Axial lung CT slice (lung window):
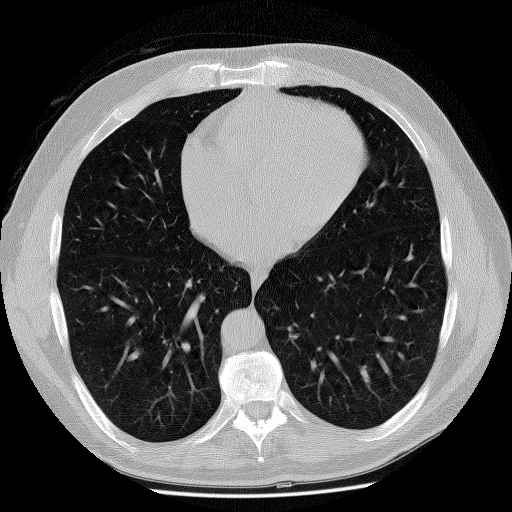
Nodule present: no